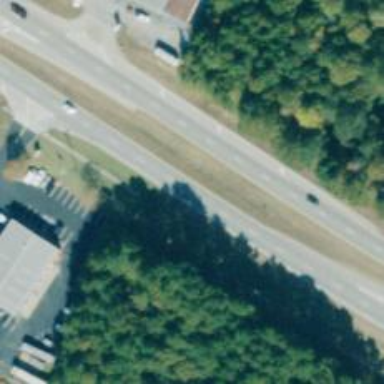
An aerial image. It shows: Expressway with asphalt surface classified as trunk highway.